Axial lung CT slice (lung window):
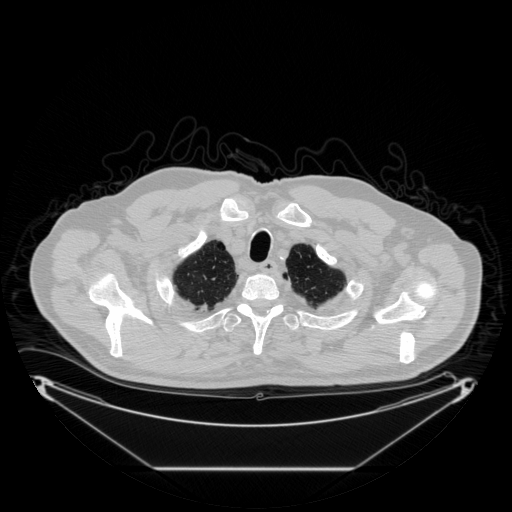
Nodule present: no